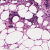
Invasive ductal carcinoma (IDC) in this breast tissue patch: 1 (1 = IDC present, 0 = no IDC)